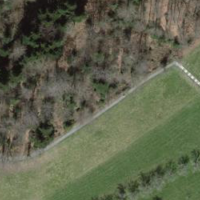
EUNIS habitat code: 52
Species observed at this site:
Teucrium scorodonia